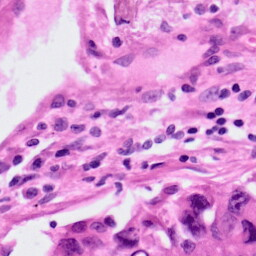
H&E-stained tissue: Lung